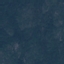
Land use / land cover class: Forest